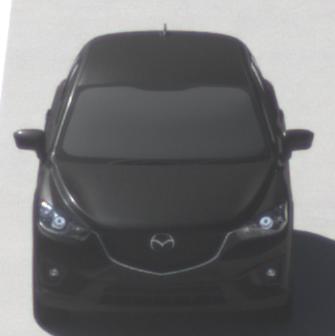
Make: Mazda
Model: CX-5 2.0 SKYACTIV-G 160
Detailed model: CX-5 (GH)
Model produced from: 2012/04
Model produced until: 2015/02
Doors: 5
Color: black
Road condition: dry road
Daytime: morning or afternoon
Contrast: high contrast